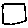
Label: square